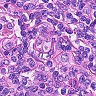
Metastatic tissue present: no